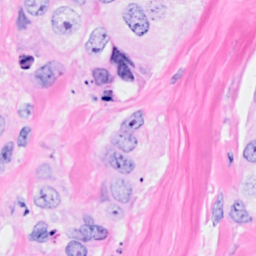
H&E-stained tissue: Breast